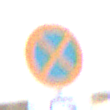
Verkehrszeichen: AbsolutesHalteverbot
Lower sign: HinweisDurchSinnbild6
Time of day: Midday
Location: Outdoor (Nature)
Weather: PartlyCloudy
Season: NotSpecified
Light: Natural